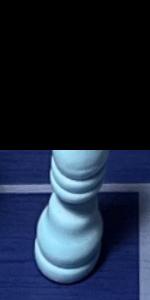
Label: Bishop_White